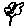
Label: flower